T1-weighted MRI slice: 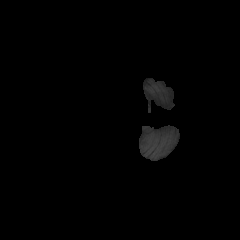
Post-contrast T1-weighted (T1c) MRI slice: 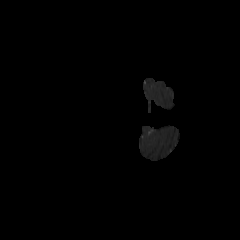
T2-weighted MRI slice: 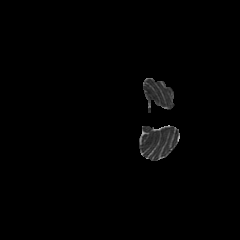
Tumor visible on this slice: no